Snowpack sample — Buffalo Mountain, Silverthorne, Colorado, USA (2/22/26, 2:02 PM MST)
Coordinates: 39.622, -106.113
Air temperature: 33 °F
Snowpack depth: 63 cm
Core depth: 50 cm
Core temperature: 28.4 °F
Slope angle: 11°, slope face: 116°
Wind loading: low
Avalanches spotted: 0
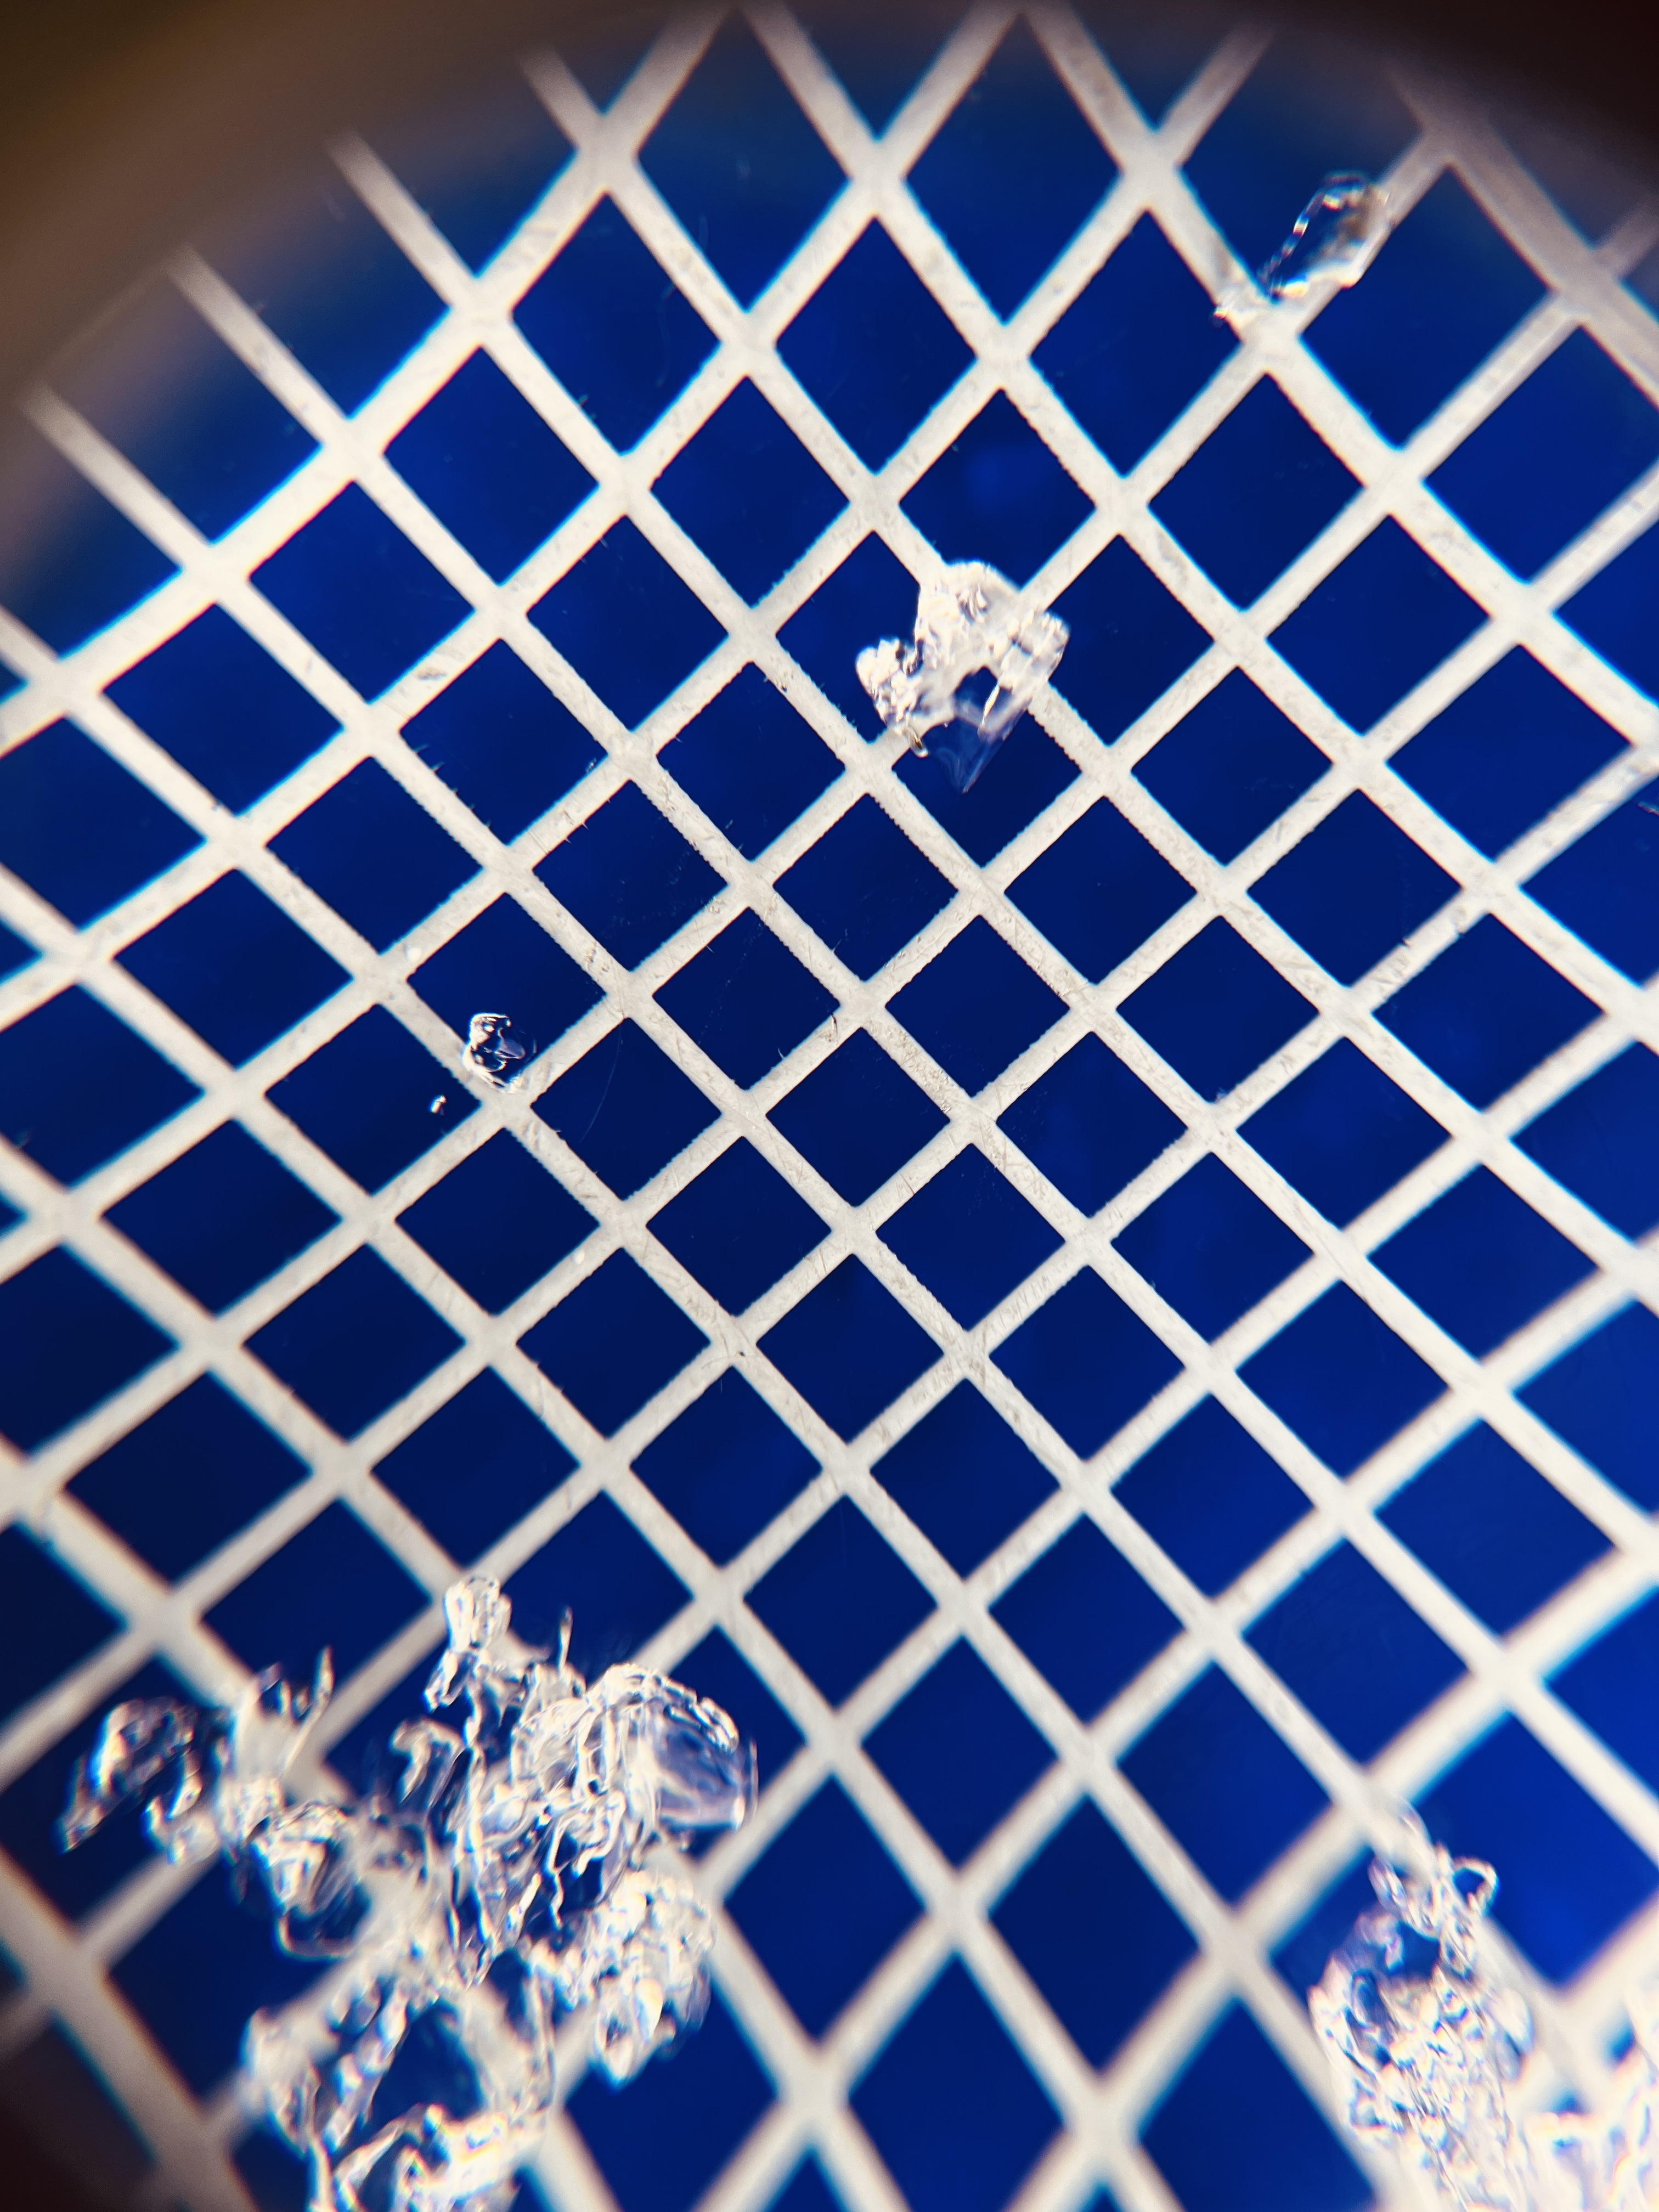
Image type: magnified_profile
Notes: In a firebreak similar to site 1, minimal wind loading with no spotted avalanches (not many faces in view though)